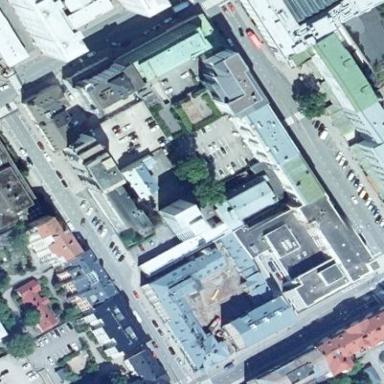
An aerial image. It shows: City block.